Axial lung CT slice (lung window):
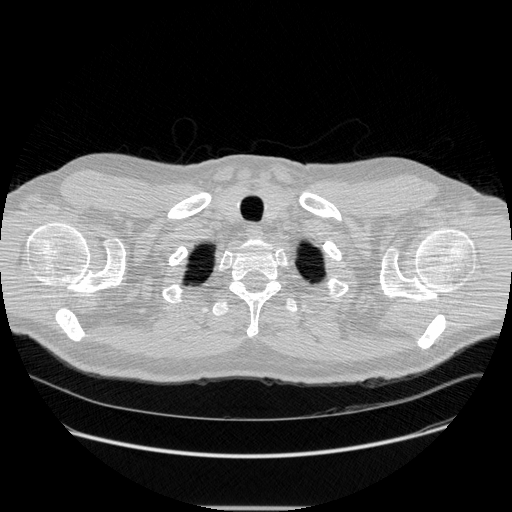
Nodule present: no